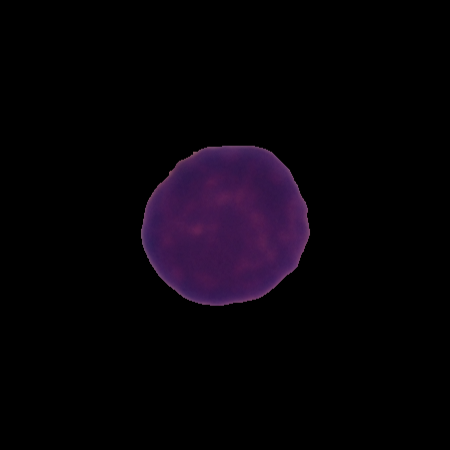
Label: healthy